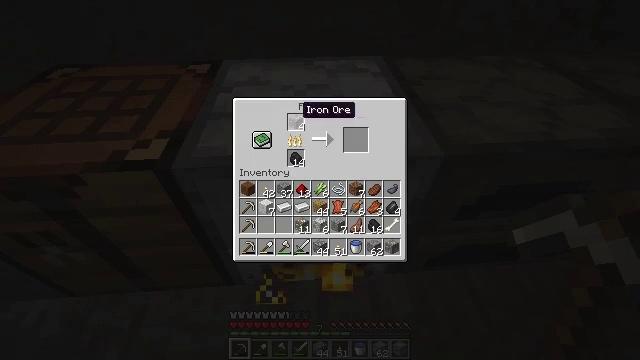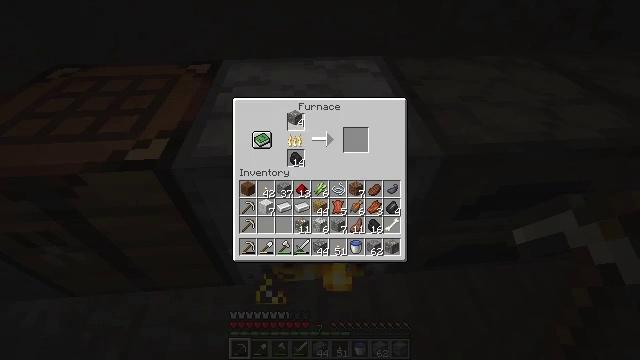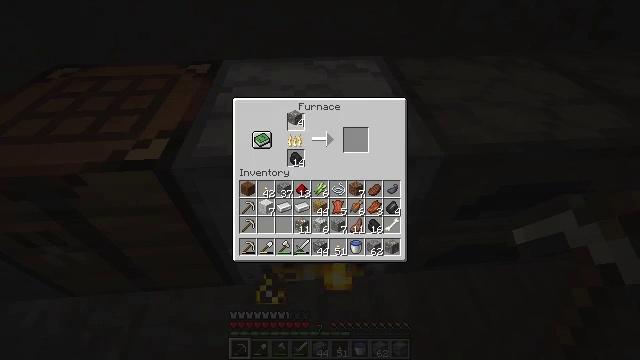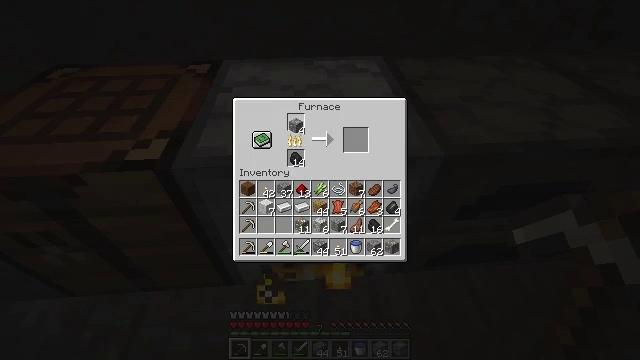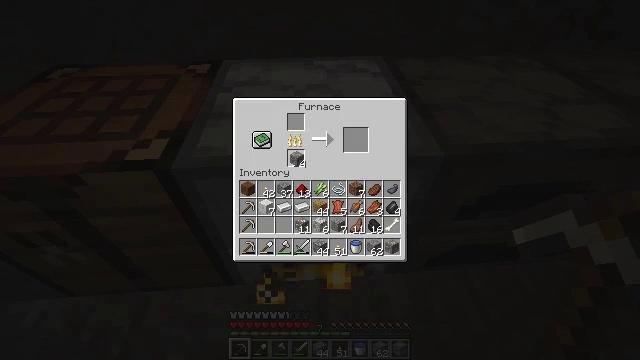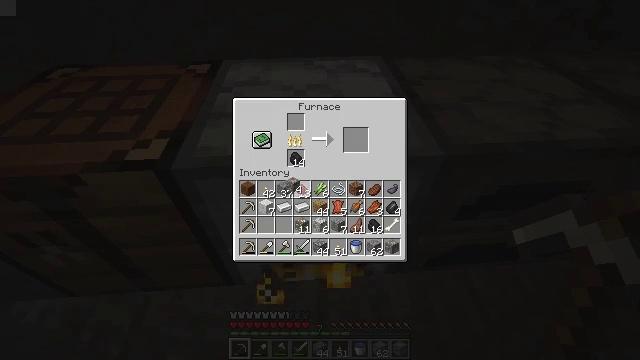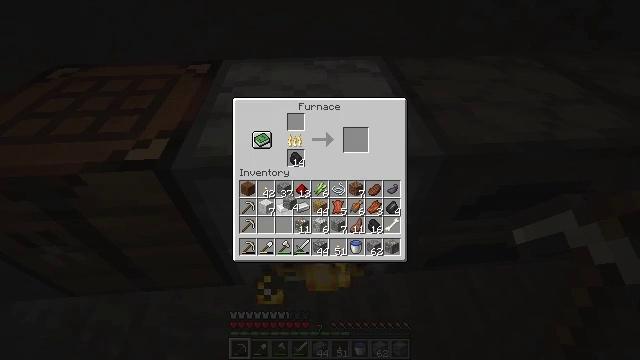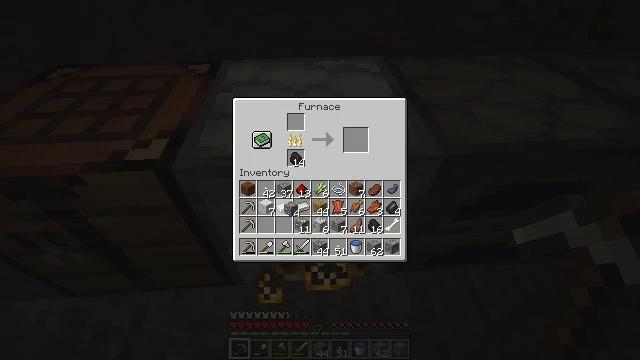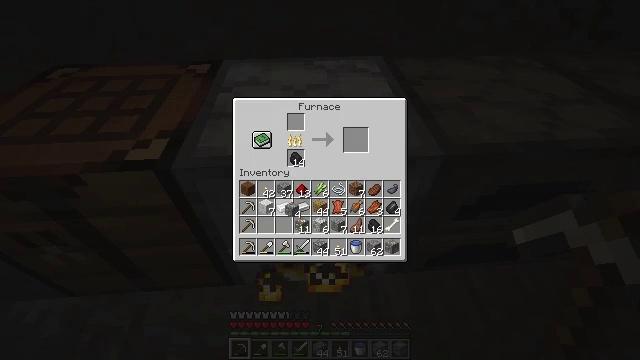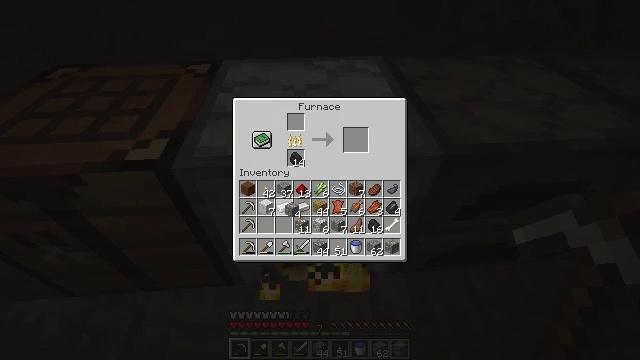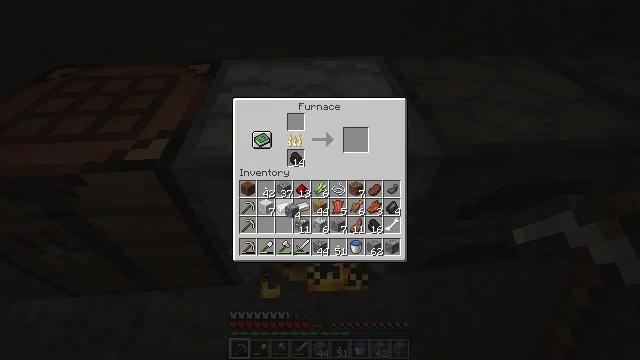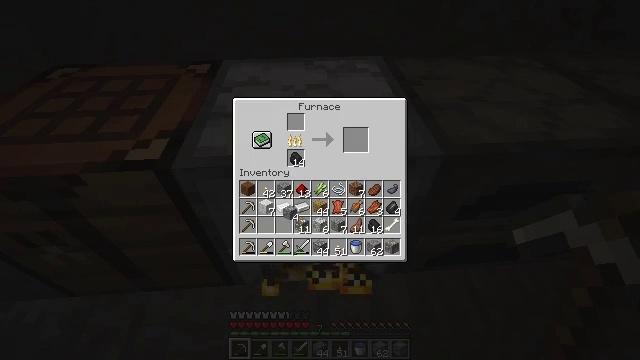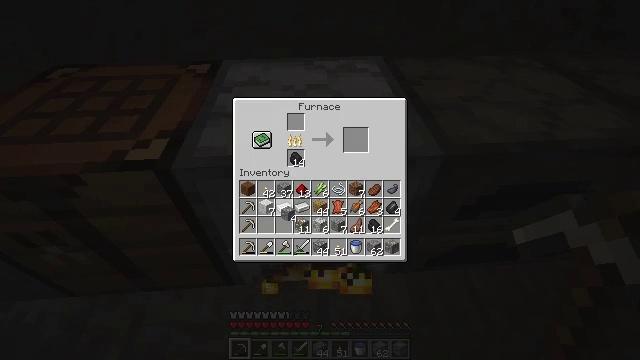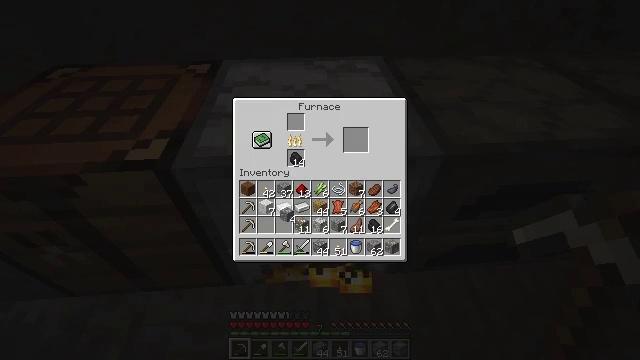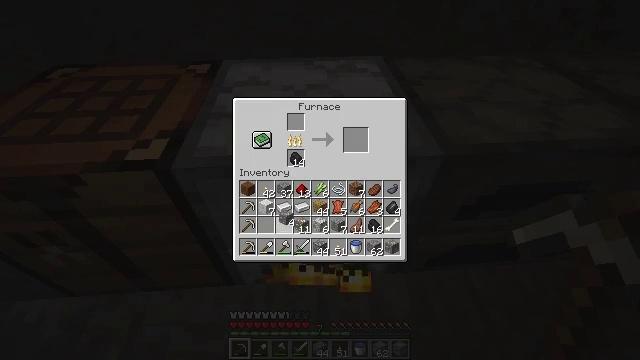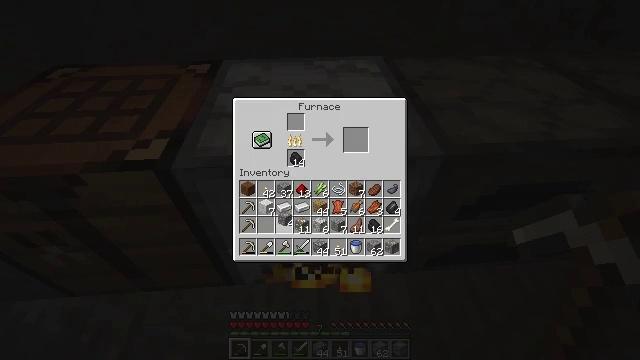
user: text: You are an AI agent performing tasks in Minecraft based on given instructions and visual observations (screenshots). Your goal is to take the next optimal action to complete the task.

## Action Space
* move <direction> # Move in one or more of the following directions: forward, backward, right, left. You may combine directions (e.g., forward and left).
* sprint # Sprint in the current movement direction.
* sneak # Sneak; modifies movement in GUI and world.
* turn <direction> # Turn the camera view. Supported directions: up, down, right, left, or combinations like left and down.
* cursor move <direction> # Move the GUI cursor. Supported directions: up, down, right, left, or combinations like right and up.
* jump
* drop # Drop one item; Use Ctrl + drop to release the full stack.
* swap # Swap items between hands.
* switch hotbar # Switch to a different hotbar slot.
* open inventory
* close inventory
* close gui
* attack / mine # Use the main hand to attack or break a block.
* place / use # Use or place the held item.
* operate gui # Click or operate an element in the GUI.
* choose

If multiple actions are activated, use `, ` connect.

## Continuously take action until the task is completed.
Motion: motion action
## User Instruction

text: Remove a brown wool block from the inventory.
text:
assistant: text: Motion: operate gui
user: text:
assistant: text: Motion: operate gui
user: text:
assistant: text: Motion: cursor move down
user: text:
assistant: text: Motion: cursor move down
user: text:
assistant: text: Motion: cursor move down
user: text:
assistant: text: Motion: cursor move down
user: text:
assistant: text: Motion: no_op
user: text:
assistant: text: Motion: no_op
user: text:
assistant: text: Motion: no_op
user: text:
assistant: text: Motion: no_op
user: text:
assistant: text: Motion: no_op
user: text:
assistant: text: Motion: no_op
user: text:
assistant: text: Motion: no_op
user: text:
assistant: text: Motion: no_op
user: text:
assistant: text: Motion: no_op
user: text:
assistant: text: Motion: operate gui
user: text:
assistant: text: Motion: operate gui
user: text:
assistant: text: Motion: no_op
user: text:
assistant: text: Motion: cursor move up
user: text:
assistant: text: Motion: cursor move up
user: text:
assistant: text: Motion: cursor move up
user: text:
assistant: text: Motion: no_op
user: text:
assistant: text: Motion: no_op
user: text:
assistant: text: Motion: no_op
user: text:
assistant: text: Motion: no_op
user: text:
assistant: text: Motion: cursor move up
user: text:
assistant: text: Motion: operate gui
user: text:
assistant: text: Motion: operate gui
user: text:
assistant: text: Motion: operate gui
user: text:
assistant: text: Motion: cursor move right and down